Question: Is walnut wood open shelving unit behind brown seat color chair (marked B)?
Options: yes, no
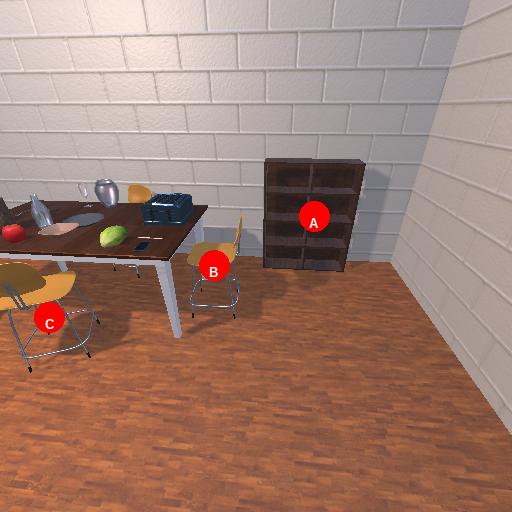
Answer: yes